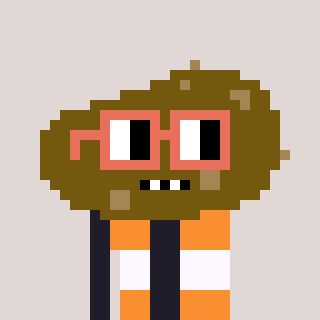
a pixel art character with square orange glasses, a potato-shaped head and a grayscale-colored body on a warm background